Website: walmart
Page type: payment
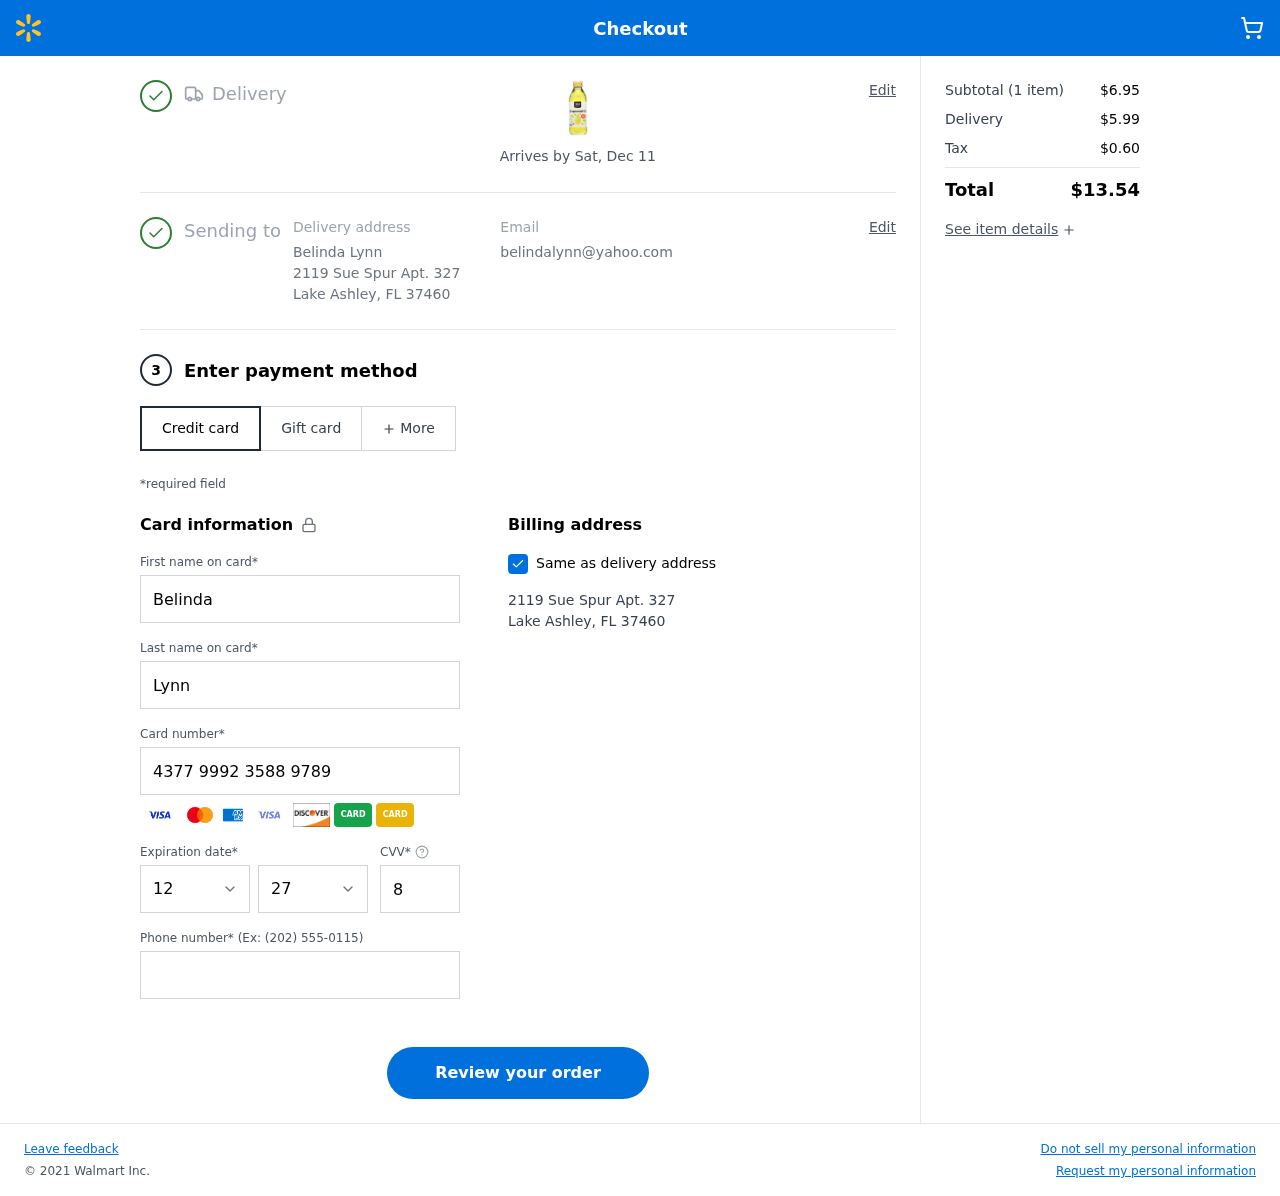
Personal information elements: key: PII_CARD_CVV
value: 858
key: PII_CARD_EXPIRY_MONTH
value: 12
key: PII_CARD_EXPIRY_YEAR
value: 27
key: PII_CARD_NUMBER
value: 4377 9992 3588 9789
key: PII_CITY
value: Lake Ashley
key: PII_EMAIL
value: belindalynn@yahoo.com
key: PII_FIRSTNAME
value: Belinda
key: PII_FULLNAME
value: Belinda Lynn
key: PII_LASTNAME
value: Lynn
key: PII_PHONE
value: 3664560138
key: PII_POSTCODE
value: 37460
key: PII_STATE_ABBR
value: FL
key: PII_STREET
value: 2119 Sue Spur Apt. 327
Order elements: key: ORDER_DELIVERY_DATE
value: Arrives by Sat, Dec 11
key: ORDER_NUM_ITEMS
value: (1 item)
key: ORDER_SUBTOTAL
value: $6.95
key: ORDER_SHIPPING_COST
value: $5.99
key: ORDER_TAX
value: $0.60
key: ORDER_TOTAL
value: $13.54